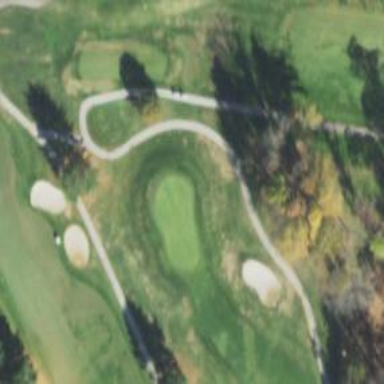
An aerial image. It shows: View of golf hole.